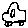
Label: car